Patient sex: M
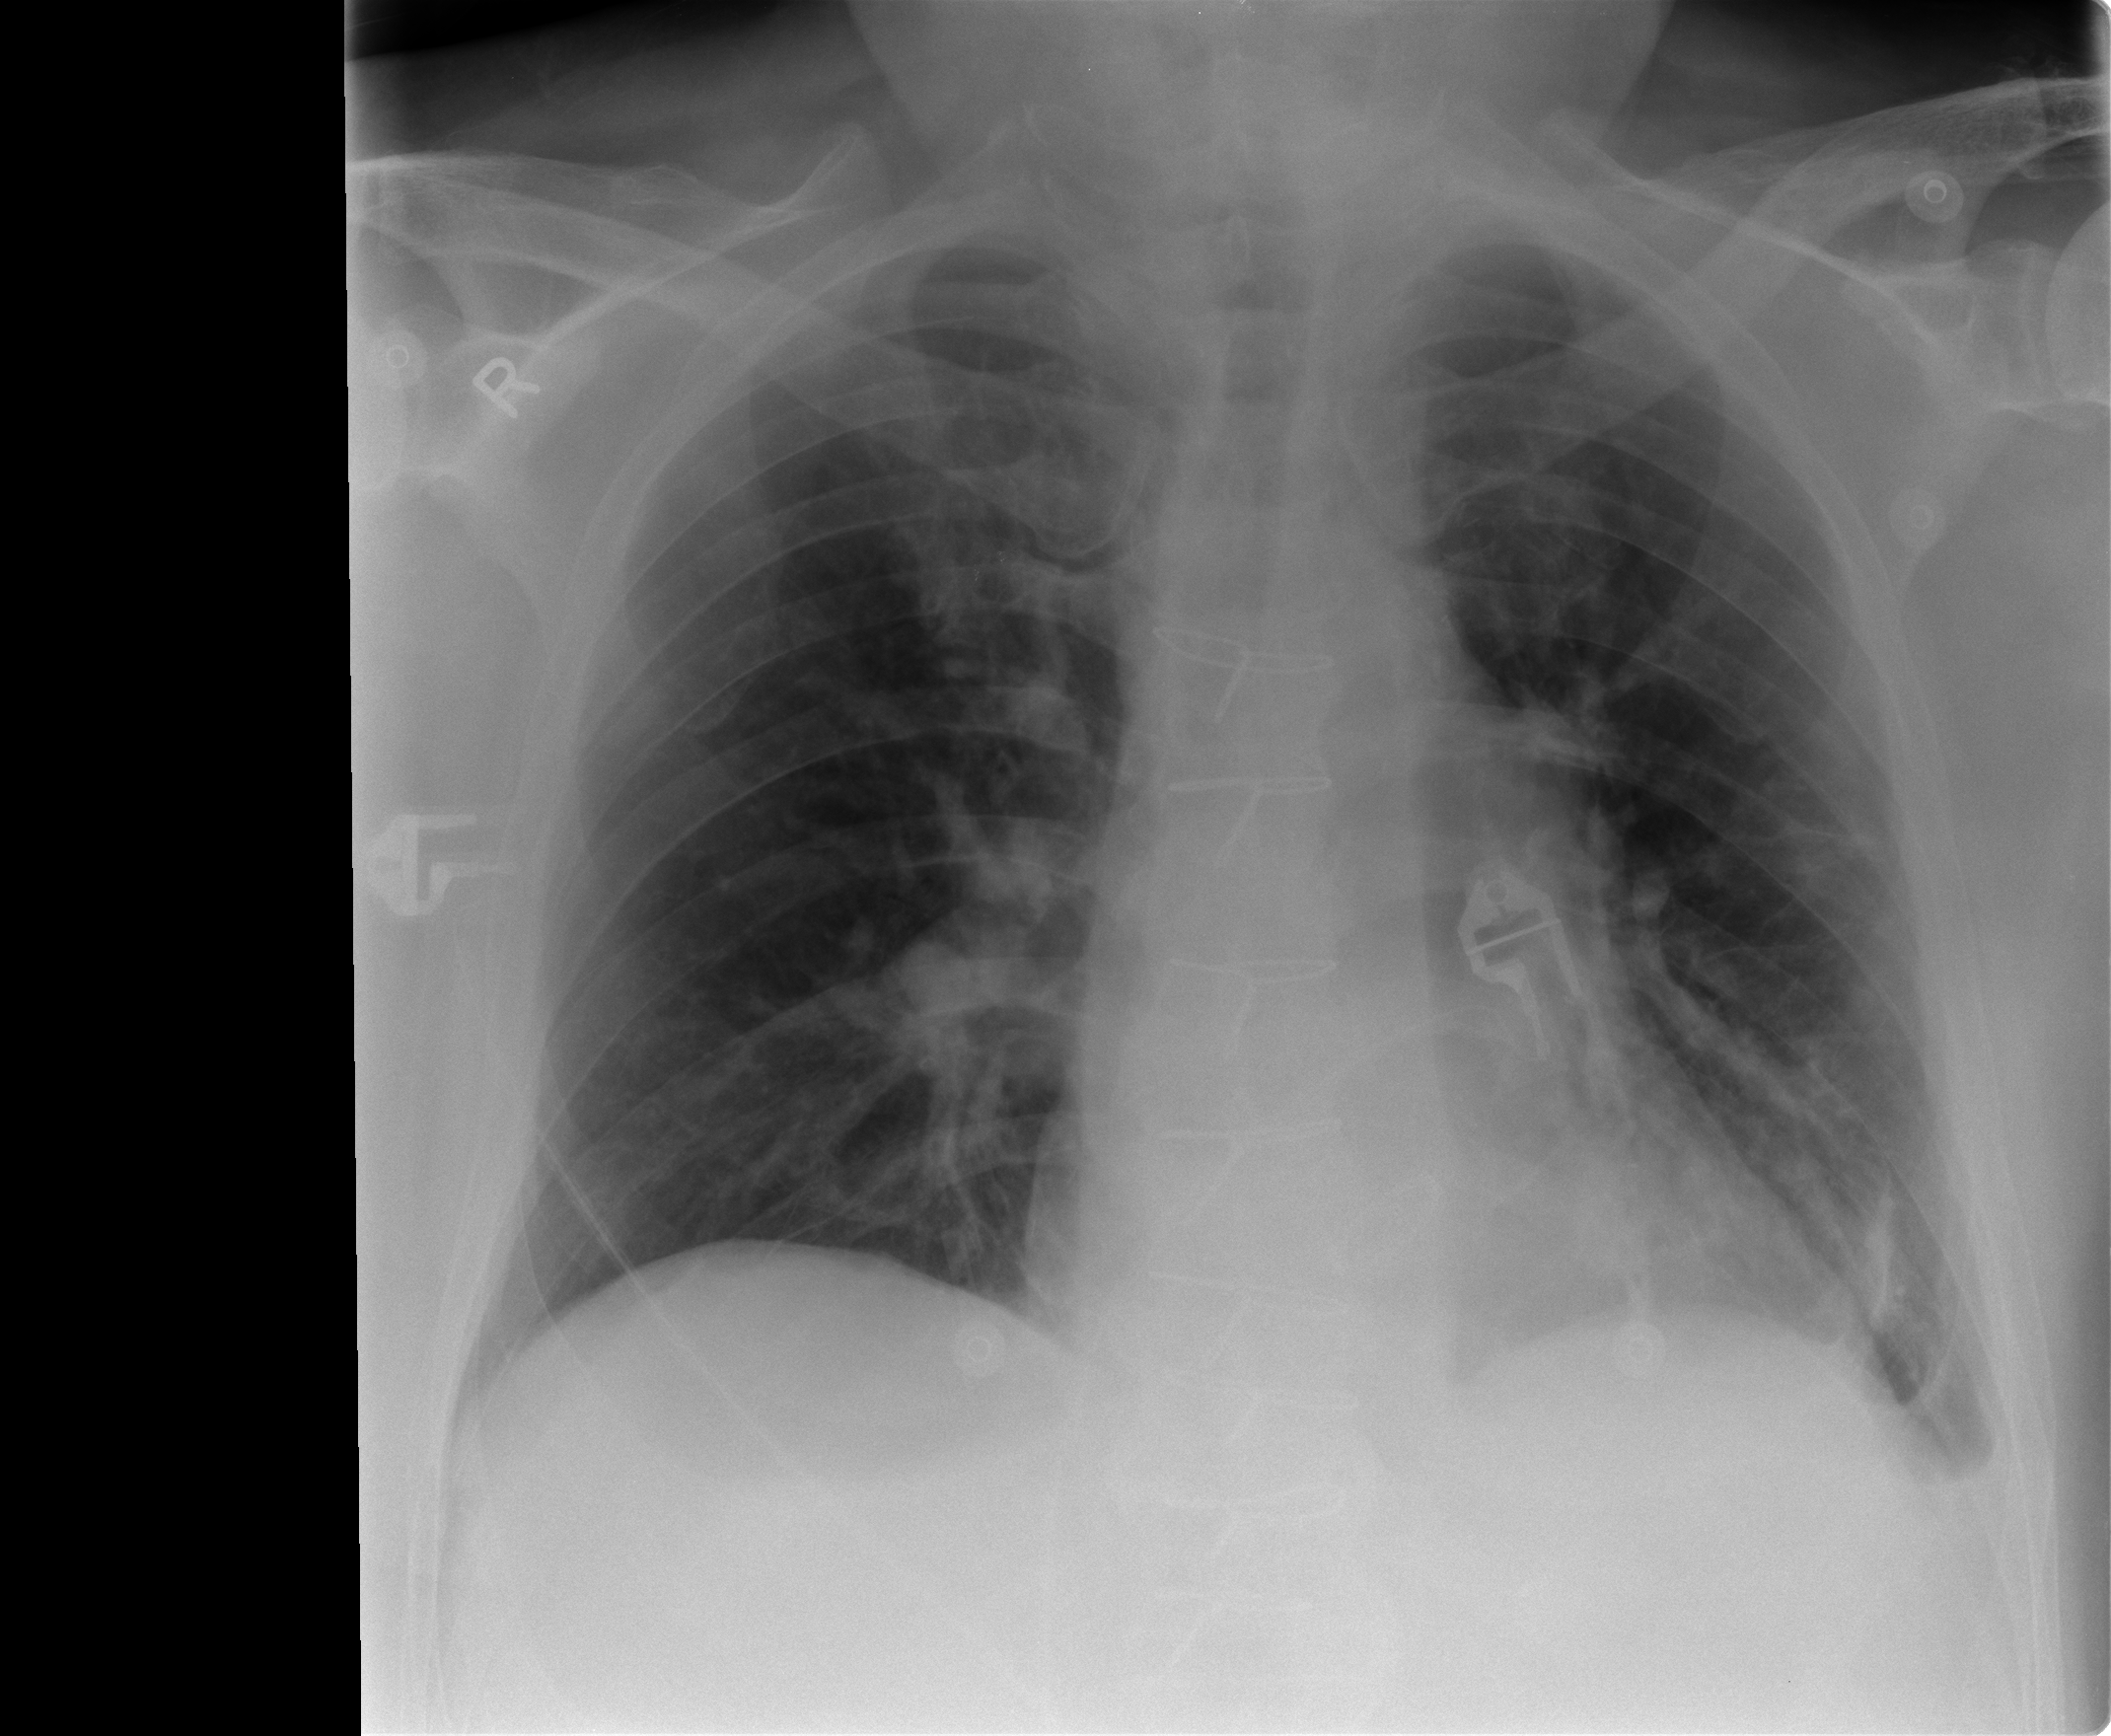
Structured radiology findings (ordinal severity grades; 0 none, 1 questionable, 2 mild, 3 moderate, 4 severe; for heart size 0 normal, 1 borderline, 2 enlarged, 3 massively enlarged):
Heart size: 1
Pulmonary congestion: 1
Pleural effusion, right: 0
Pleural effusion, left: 2
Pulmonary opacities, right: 0
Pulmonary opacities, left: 2
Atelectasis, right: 0
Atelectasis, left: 2